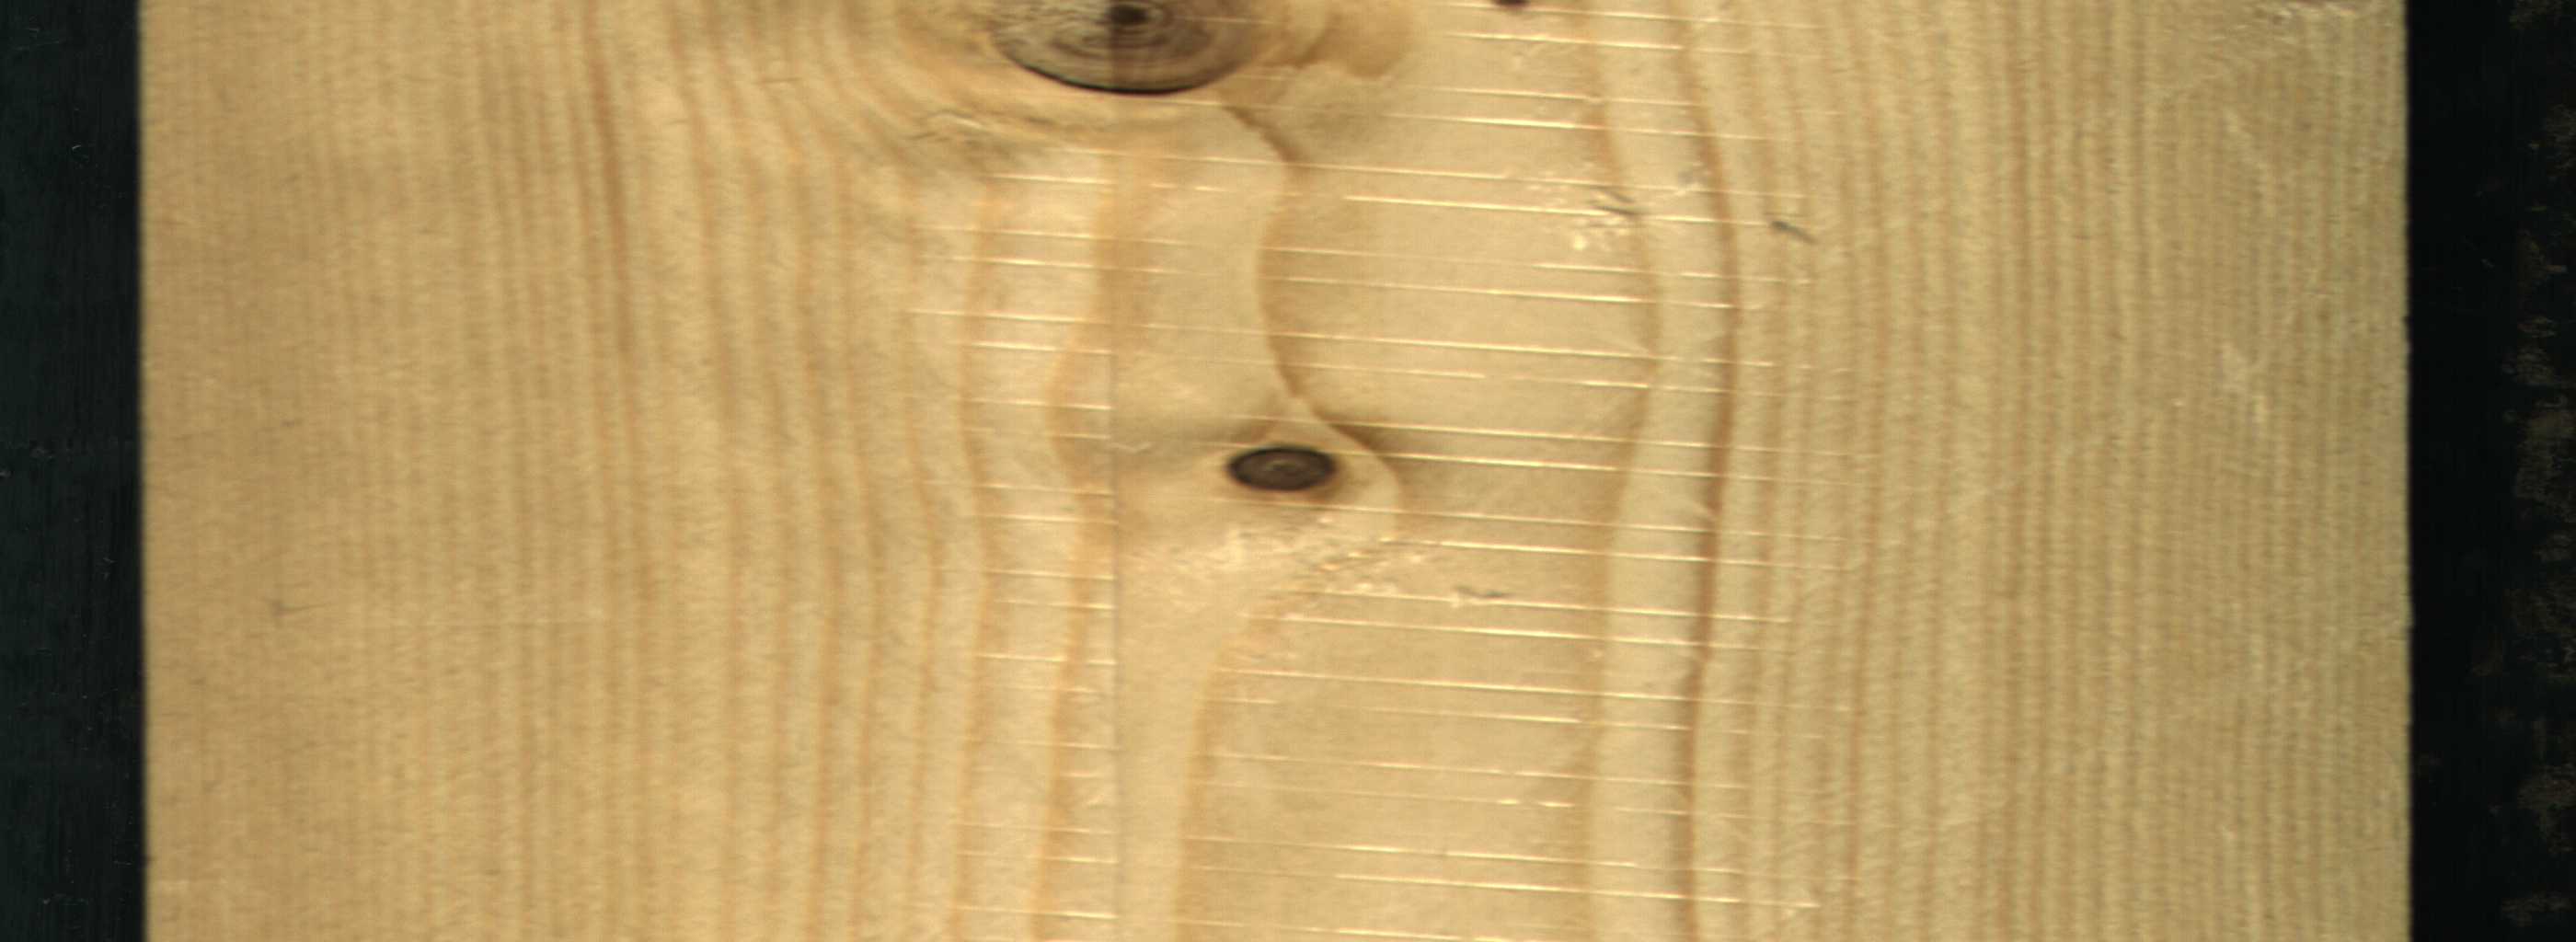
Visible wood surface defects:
Dead_Knot
Dead_Knot
Dead_Knot